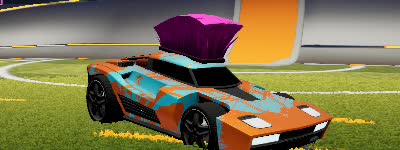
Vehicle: breakout